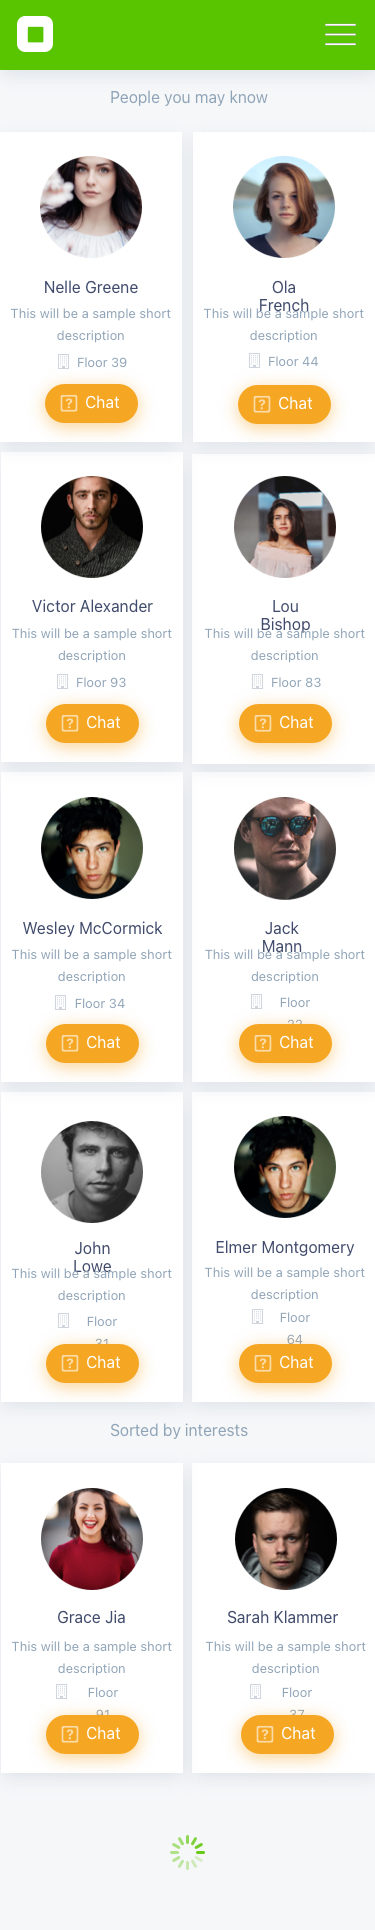
Text in this UI design:
Sarah Klammer
Floor 37
This will be a sample short description
Grace Jia
Floor 91
Sorted by interests
Elmer Montgomery
Floor 64
This will be a sample short description
John Lowe
Floor 31
Jack Mann
Floor 22
This will be a sample short
description
Wesley McCormick
Floor 34
Lou Bishop
Floor 83
This will be a sample short description
Victor Alexander
Floor 93
Ola French
Floor 44
This will be a sample short description
Nelle Greene
Floor 39
People you may know